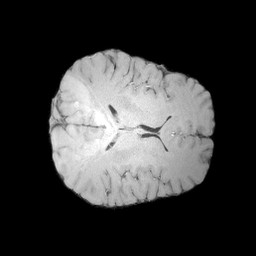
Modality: MP2RAGE
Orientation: axial